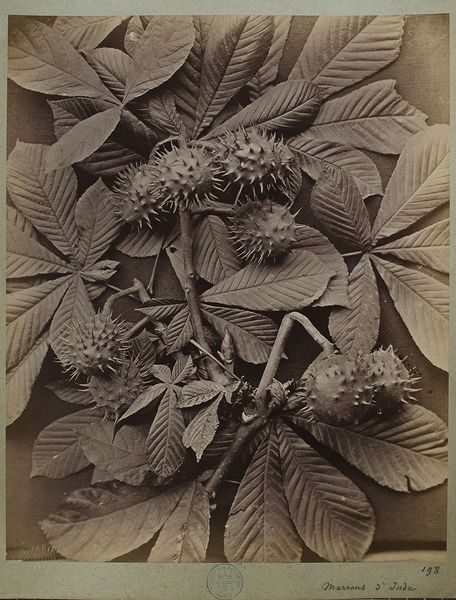
Titel: 198. Marrons d&#x2019;Inde
Künstler: Constant Alexandre Famin
Standort: Hamburg
Institution: Museum für Kunst und Gewerbe Hamburg
Schlagwörter: baum, blume, strauch, frucht, stillleben, foto, fotografie, photographie, blumenstillleben, photo, karton, kastanie, albumin, lichtbild, naturfotografie, sachfotografie, bildwerke, rosskastanie, angewandte und bildende kunst, hessische systematik, bäume, sträucher, früchte, tierfotografie, naturphotographie, tierphotographie, schwarzweißpositivverfahren, silbersalzverfahren, schwarzweißfotografie, objektstudien, sachphotographie, albuminpapier, früchtestillleben, blumenstück